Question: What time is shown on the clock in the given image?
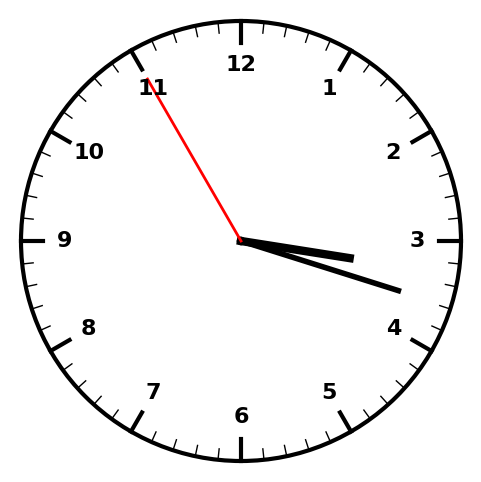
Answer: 03:17:55